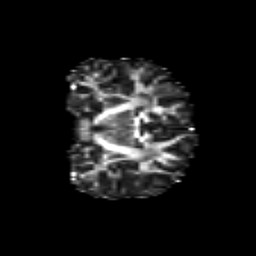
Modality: FA
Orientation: coronal
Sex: male
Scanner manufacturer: siemens
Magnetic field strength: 3 T
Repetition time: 5 s
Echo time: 0.071 s